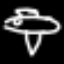
Label: airplane